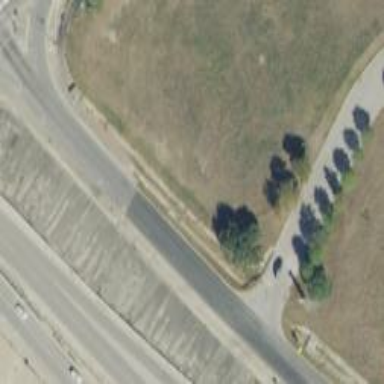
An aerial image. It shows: Secondary road with frontage road.